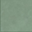
Piece: xx